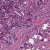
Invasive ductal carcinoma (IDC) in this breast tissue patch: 1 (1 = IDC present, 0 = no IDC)